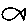
Label: fish